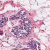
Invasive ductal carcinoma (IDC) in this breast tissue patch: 0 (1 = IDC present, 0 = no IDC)